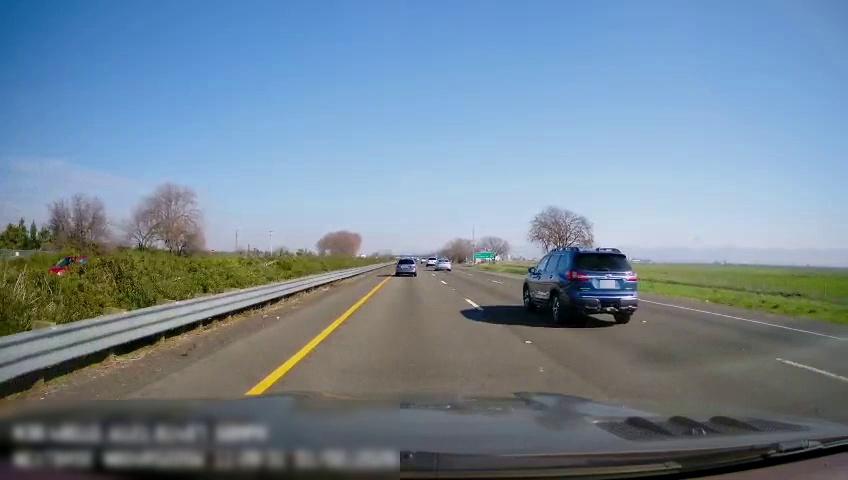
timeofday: Day
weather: Sunny
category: Drivable Space
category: Vehicles | Car
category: Vehicles | SUV
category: Vehicles | SUV
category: Vehicles | SUV
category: Vehicles | SUV
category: Lanes | Current Lane
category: Lanes | Current Lane
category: Lanes | Alternate Lane
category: Lanes | Alternate Lane
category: Traffic | Signs